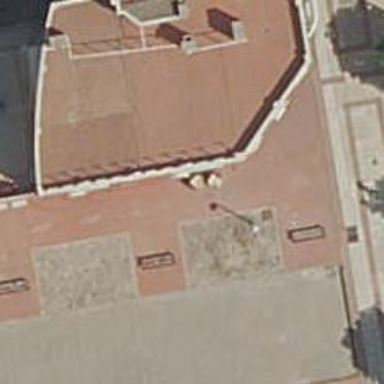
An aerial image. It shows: Bench for seating.